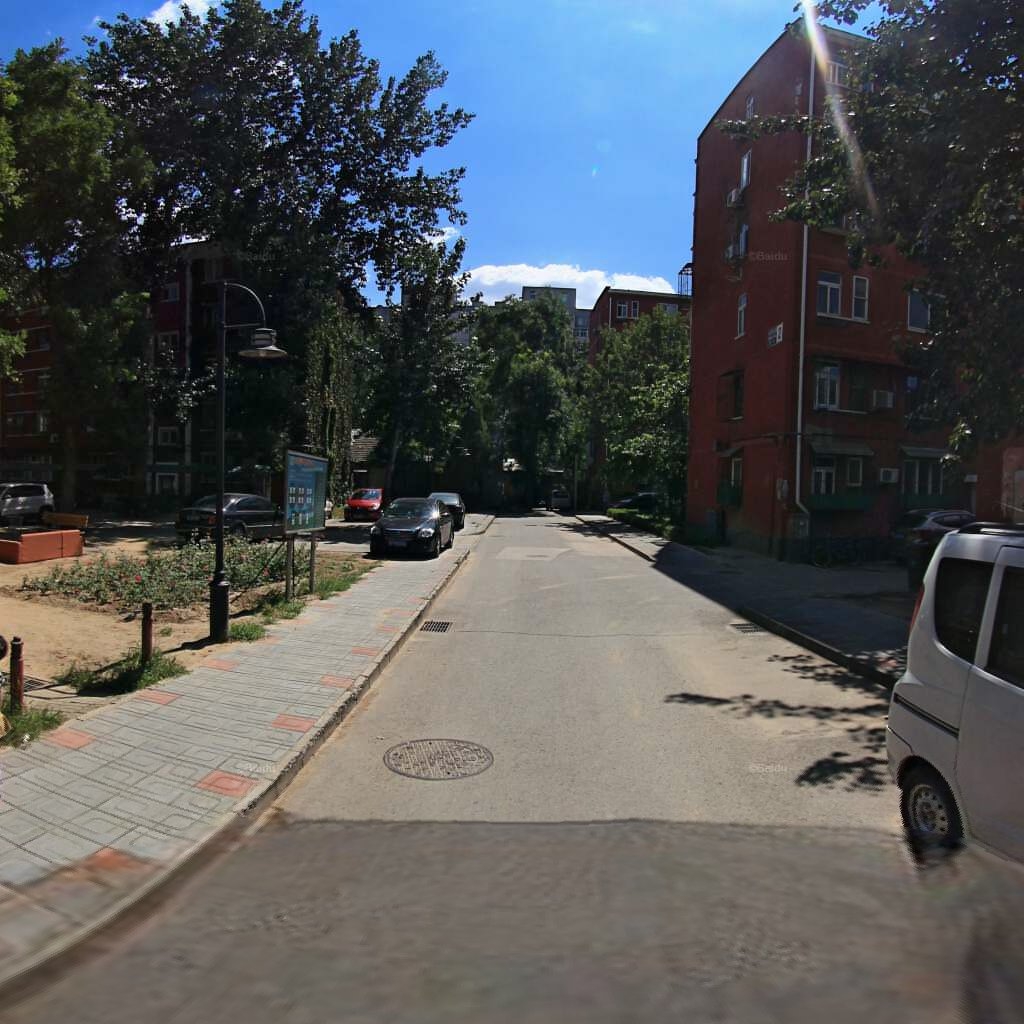
Region: Haidian
Road damage annotations: transverse crack, manhole cover